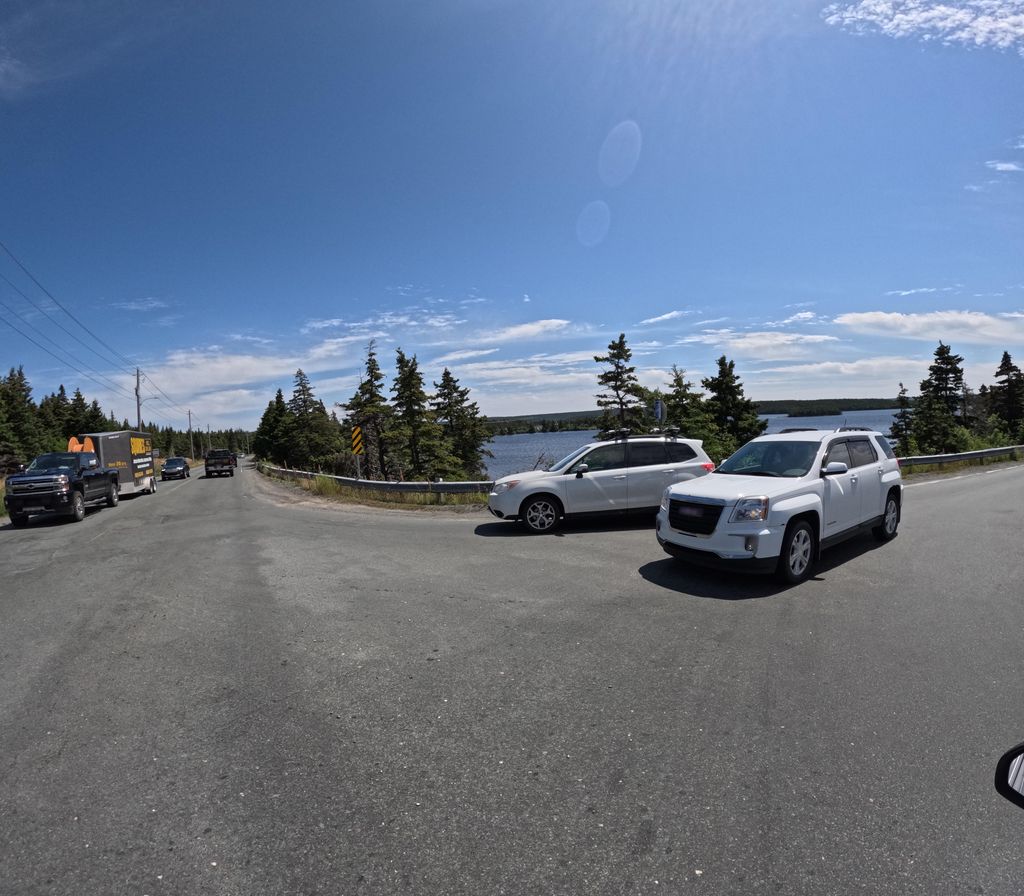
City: st_johns